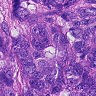
Metastatic tissue present: yes